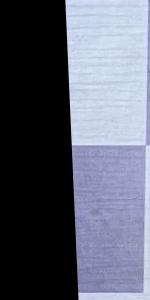
Label: Empty